Question: Hi i have followed android developer site and tried to implement capture an image from camera programatically. I am able to capture the image and set it in the ImageView.
But when I am setting the image into the ImageView i am getting an image of less width and height. Instead i want the image captured from gallery or camera should fit into the ImageView element layout.

MyXML file is like as follows:
'''
<ImageView
android:id="@+id/cmp_camera"
android:layout_height="200dp"
android:layout_width="match_parent"
android:layout_weight="1"
android:layout_below="@+id/cmp_title"
android:onClick="openCameraDialog"
/>
'''
Since i have given the width as match_parent which is full screen I am getting less width.
My requirement is like it should fit the ImageView layout.
For camera coding I have followed this url:
<URL>
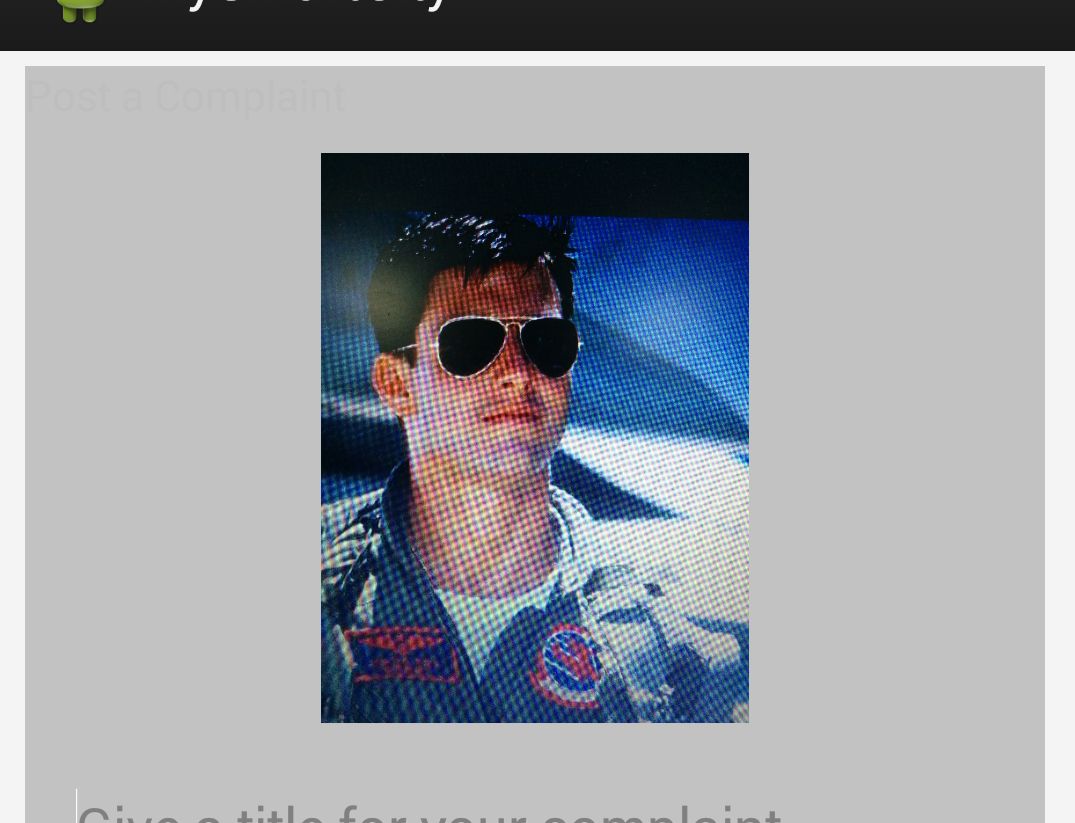
Answer: Try this,
'''
android:scaleType="fitXY"
'''
to your imageview inside xml file.